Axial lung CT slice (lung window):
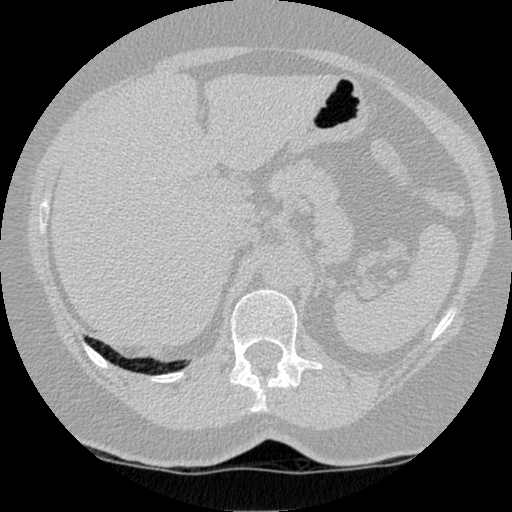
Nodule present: no